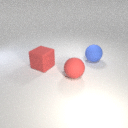
large blue rubber sphere behind large red rubber sphere